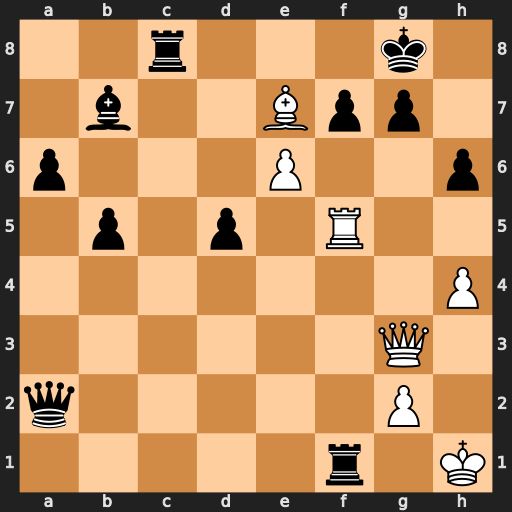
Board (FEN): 2r3k1/1b2Bpp1/p3P2p/1p1p1R2/7P/6Q1/q5P1/5r1K
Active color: w
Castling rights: -
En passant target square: -
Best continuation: Rxf1 d4 exf7+ Qxf7 Rxf7